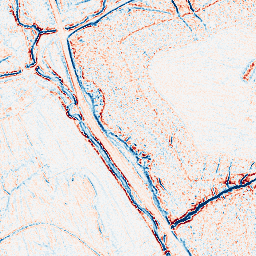
Category: edge_preserving
Decomposition family: bilateral
Decomposition parameters: d: 5
sigma_color: 75
sigma_space: 75
Upsampling method: bilinear
Upsampling parameters: scale: 2
Upsampling scale: 2